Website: apple
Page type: payment
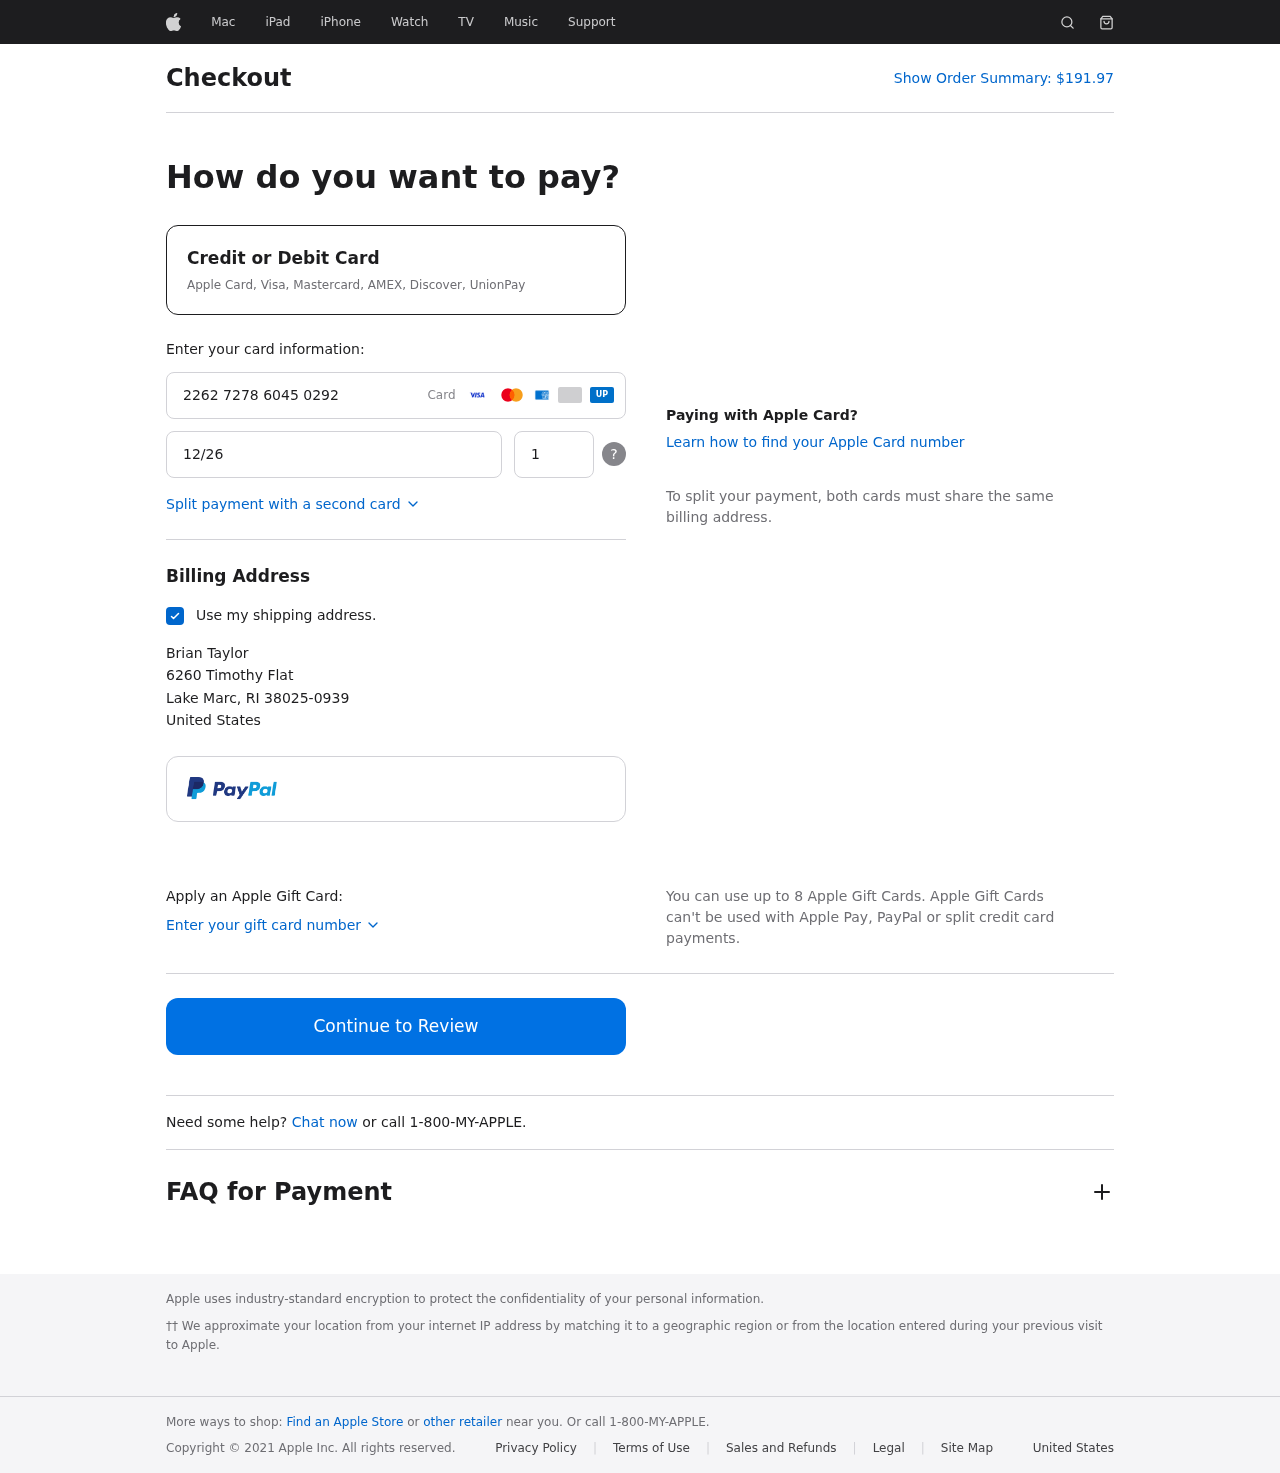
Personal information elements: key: PII_CARD_CVV
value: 176
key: PII_CARD_EXPIRY
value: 12/26
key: PII_CARD_NUMBER
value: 2262 7278 6045 0292
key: PII_CITY
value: Lake Marc
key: PII_COUNTRY
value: United States
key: PII_FULLNAME
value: Brian Taylor
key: PII_POSTCODE_FULL
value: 38025-0939
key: PII_STATE_ABBR
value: RI
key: PII_STREET
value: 6260 Timothy Flat
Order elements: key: ORDER_TOTAL
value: $191.97